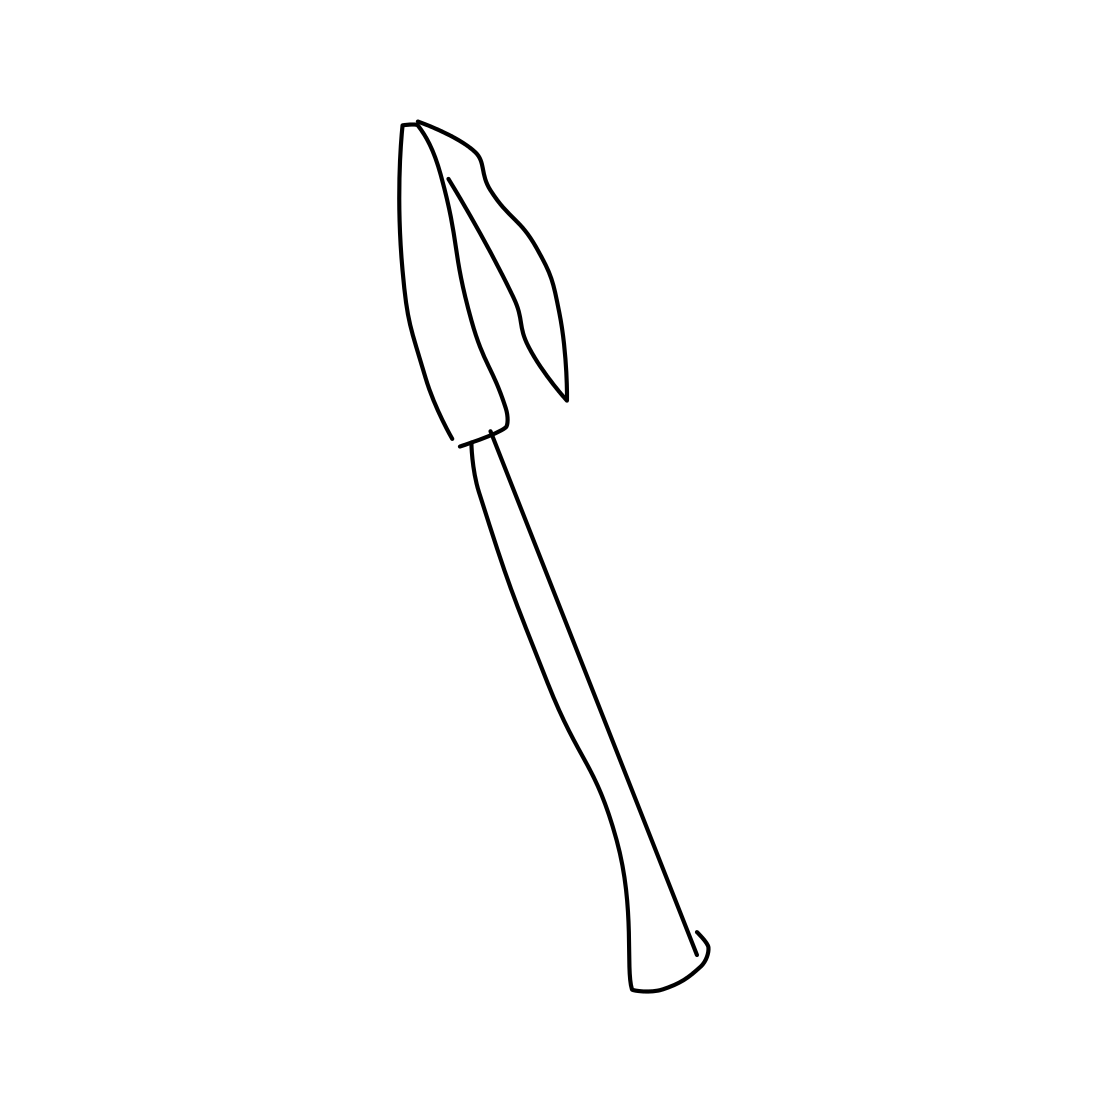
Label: pen